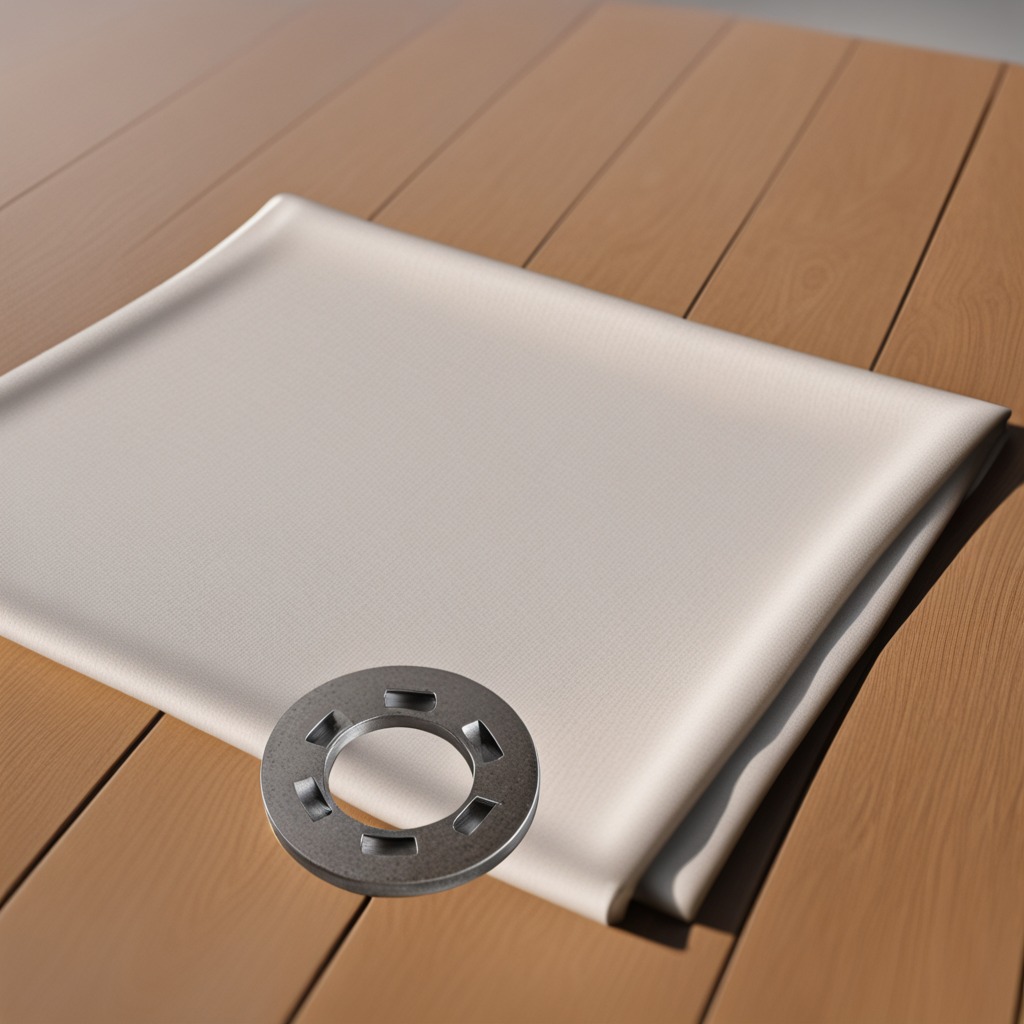
A flat metal washer is lying on the wooden table in the outdoor workshop during daytime bright natural light soft shadows worn but beneath the cloth.